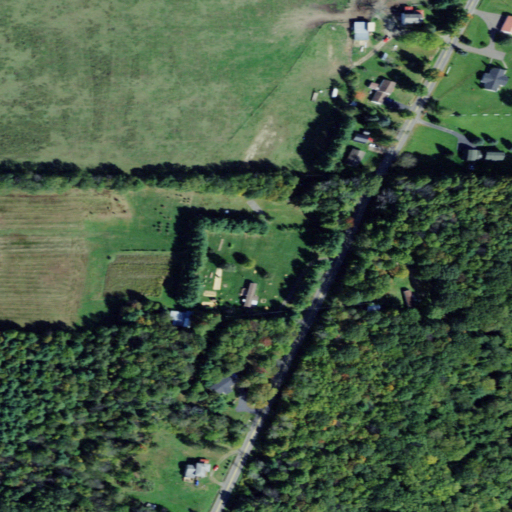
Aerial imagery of mountain in New York named Peters Hill containing pasture, deciduous forest, open development, mixed forest, low intensity development, and evergreen forest